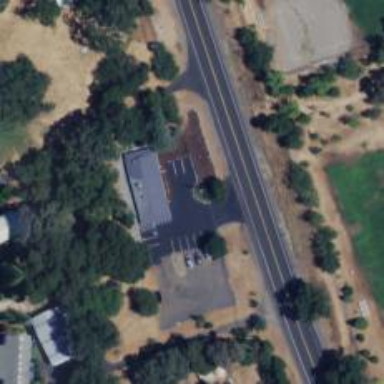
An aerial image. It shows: Veterinary facility.